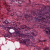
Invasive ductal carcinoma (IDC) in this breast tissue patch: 0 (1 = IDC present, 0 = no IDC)